Question: In my ipad application, i've a lable that occupies whole view. I want to dynamically calculate the size of the label that fits in the whole rect. But I want to maintain the word wrap.
In my XIB, I added a label and set it mode to word wrap mode.
See the image attached. What I want is to show the label with word wrap. Can some one help me to find the problem?
The following is the code that I'm using:
(In one of the answers in these forums, I found the following code:)
'''
-(void)sizeLabel:(UILabel*)label toRect:(CGRect)labelRect withFont:(NSString*)fontName {
// Set the frame of the label to the targeted rectangle
label.frame = labelRect;
// Try all font sizes from largest to smallest font size
int fontSize = 300;
int minFontSize = 5;
// Fit label width wize
CGSize constraintSize = CGSizeMake(label.frame.size.width, MAXFLOAT);
do {
// Set current font size
label.font = [UIFont fontWithName:fontName size:fontSize];
// Find label size for current font size
CGSize labelSize = [[label text] sizeWithFont:label.font
constrainedToSize:constraintSize
lineBreakMode:UILineBreakModeWordWrap];
// Done, if created label is within target size
if( labelSize.height <= label.frame.size.height )
break;
// Decrease the font size and try again
fontSize -= 2;
} while (fontSize > minFontSize);
}
'''

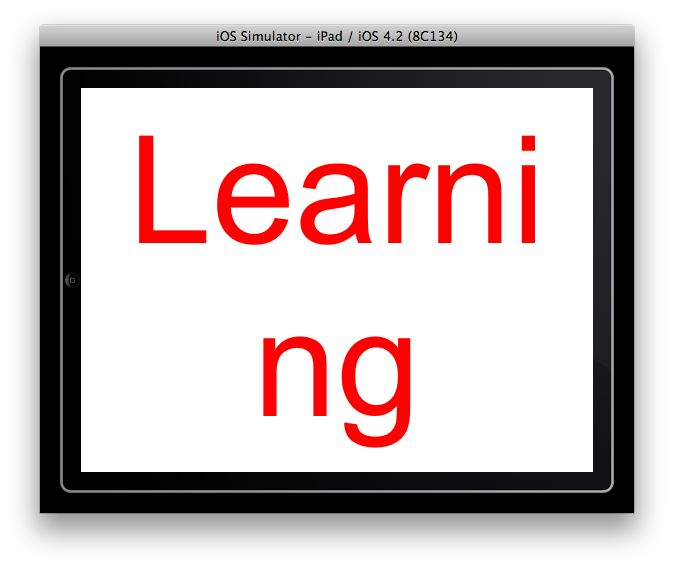
Answer: So you trying to get the text to be wordwrapped, but with the maximum possible size?
In that case do:
'''
//With the line break mode set to wordwrap and number of lines set to 1.
[label adjustsFontSizeToFitWidth:YES];
//set max font
label.font = [UIFont fontWithName:fontName 300];
[label setMinimumFontSize:5];
'''
And that should be all you need to do.